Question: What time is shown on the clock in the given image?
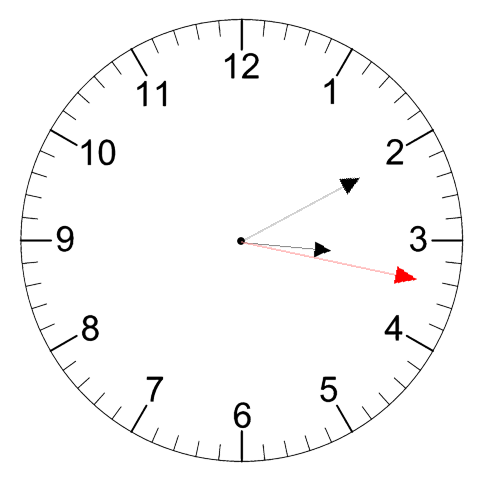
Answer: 03:10:17